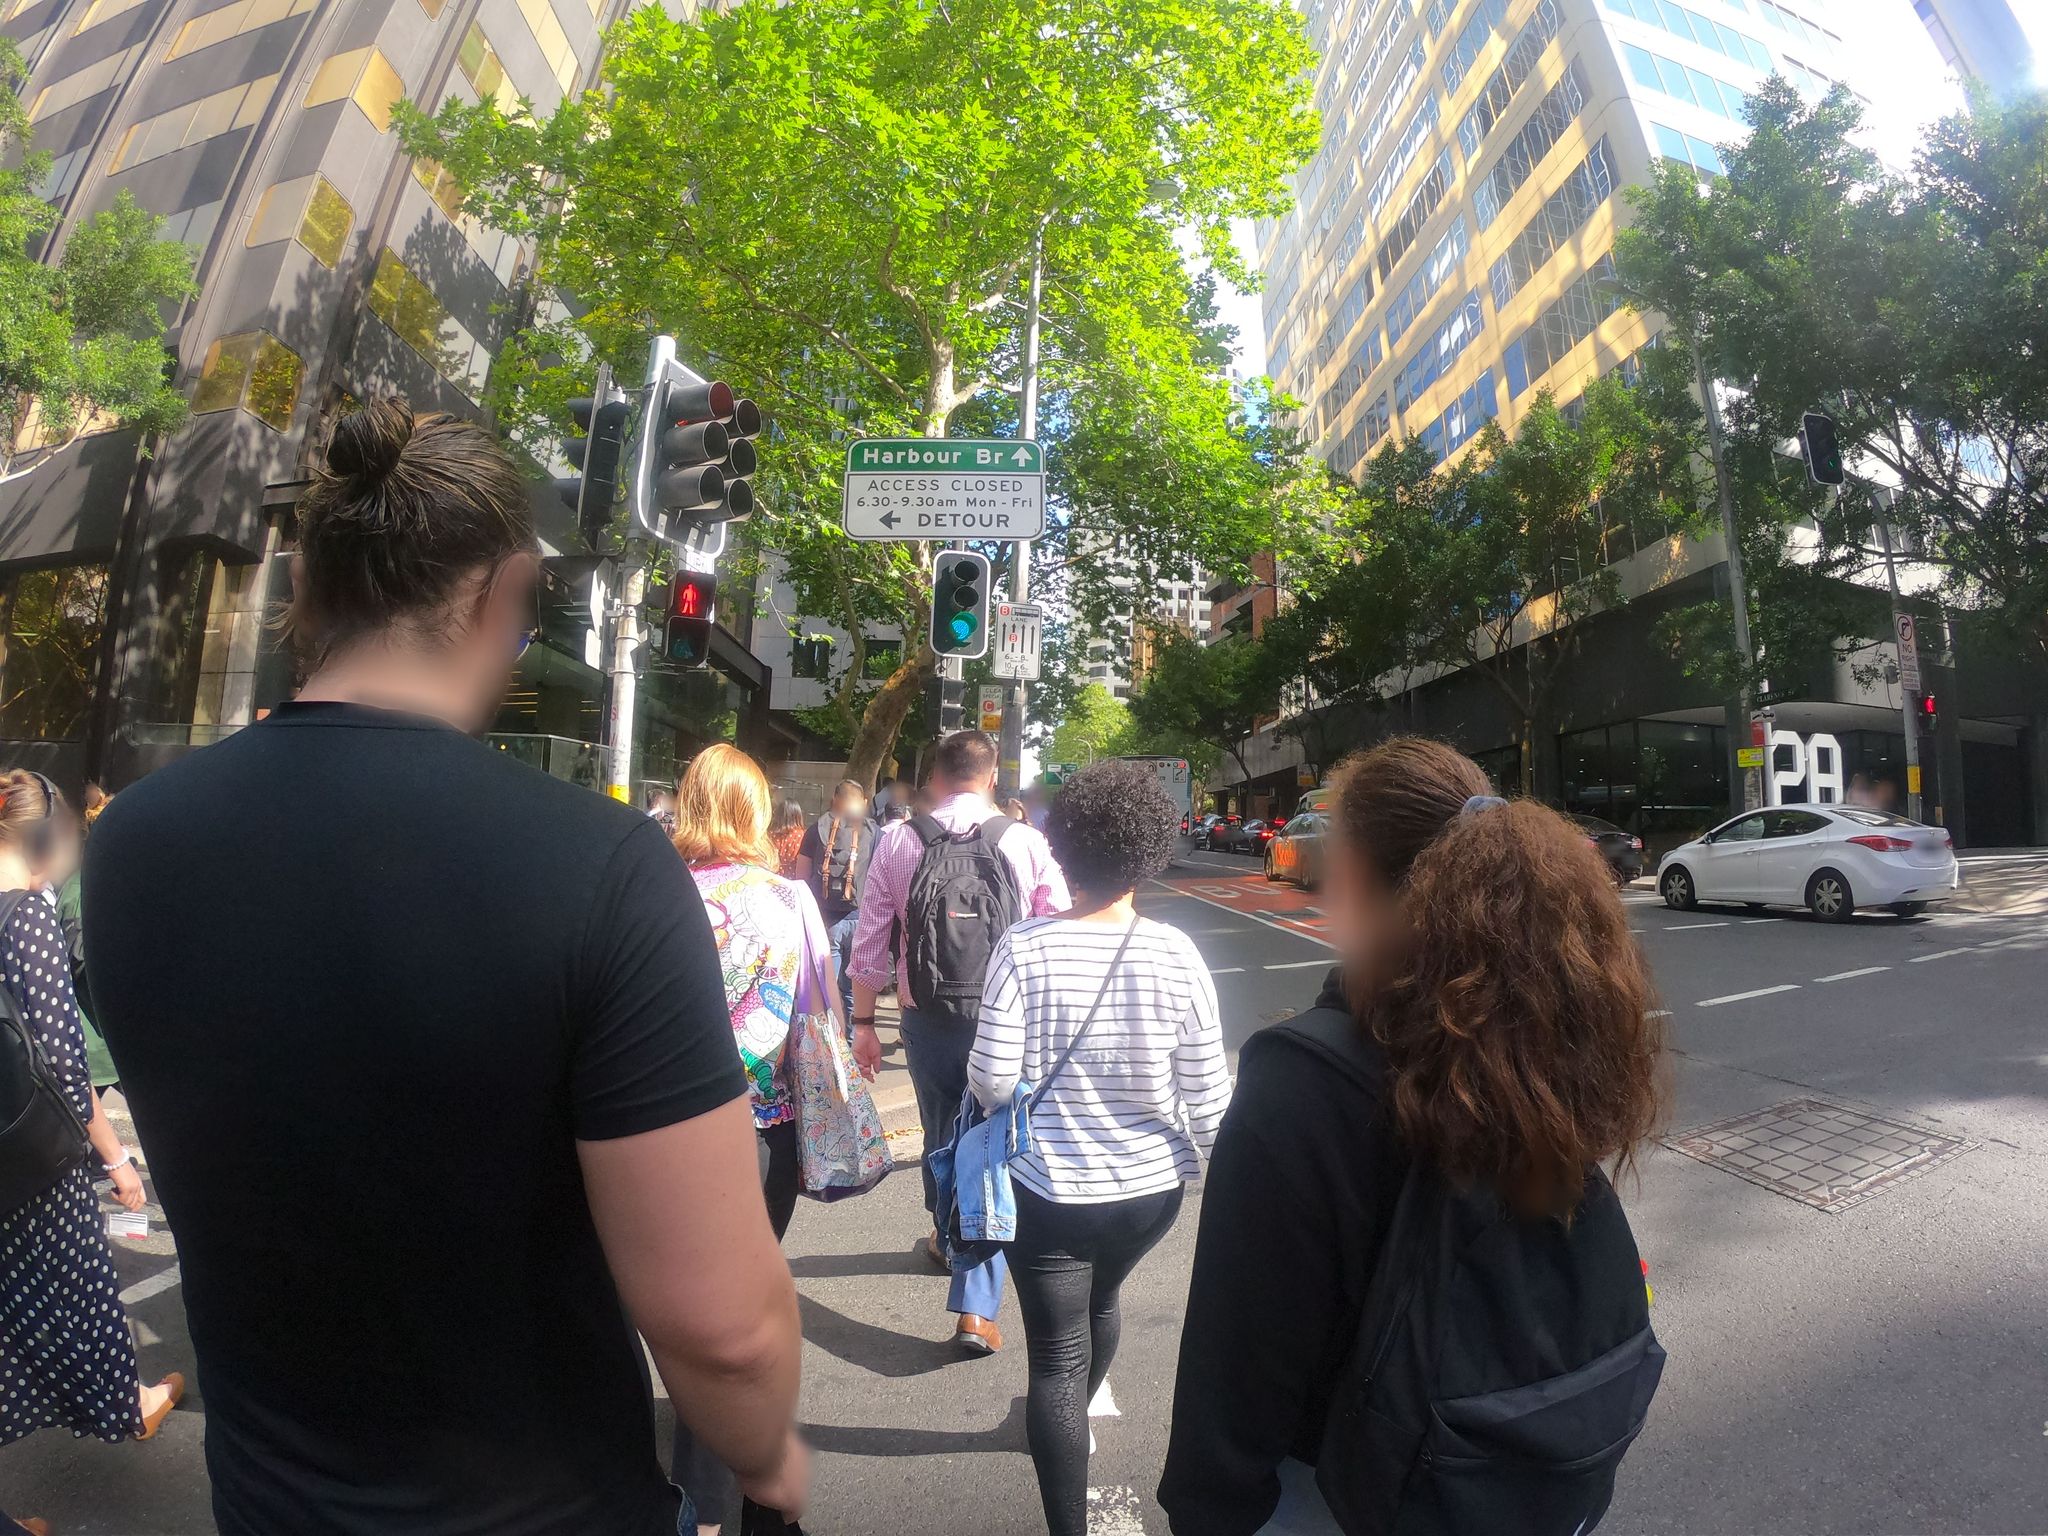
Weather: clear
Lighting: day
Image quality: good
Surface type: walking surface
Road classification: footway
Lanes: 3
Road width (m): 12.0
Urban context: urban centre
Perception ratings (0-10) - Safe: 4.45, Lively: 9.44, Beautiful: 6.08, Boring: 4.95, Depressing: 2.24, Wealthy: 6.13